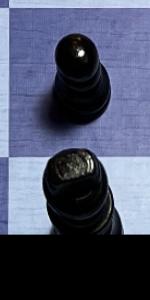
Label: King_Black